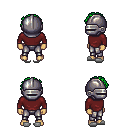
a pixel art fantasy rpg character, male body template, human, tanned skin, maroon long-sleeve shirt, metal pants, green curly afro hairstyle, metal helm, white slippers, four views (front, back, left, right), 2x2 character sprite sheet, small pixel art, hard edges, no anti-aliasing